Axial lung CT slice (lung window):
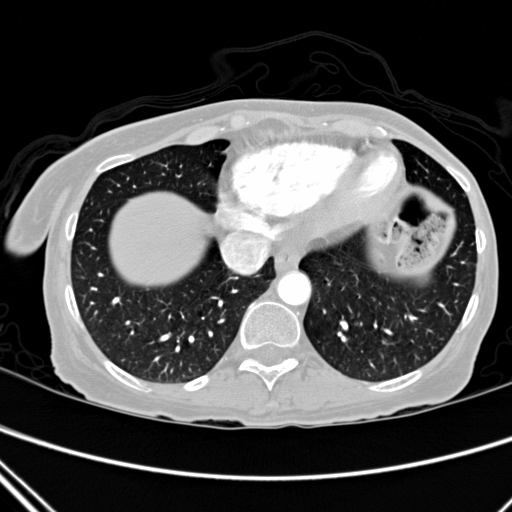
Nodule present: no